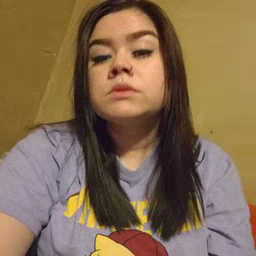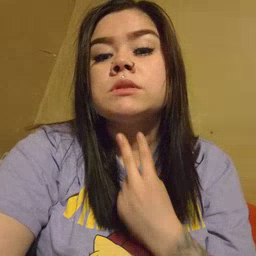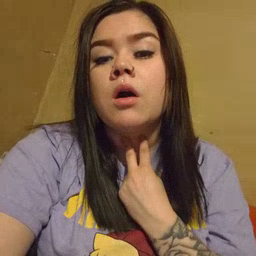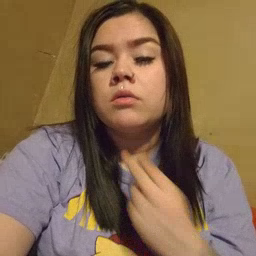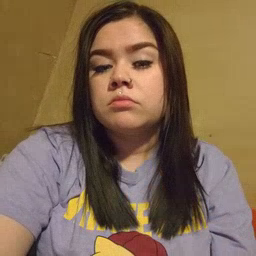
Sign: stuck